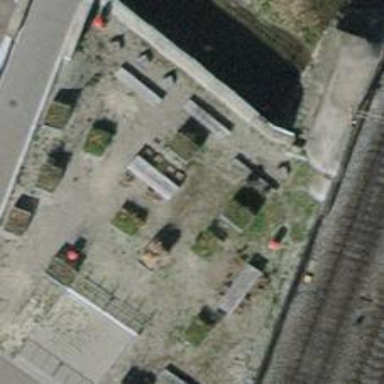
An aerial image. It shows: Picnic table located in leisure land area.